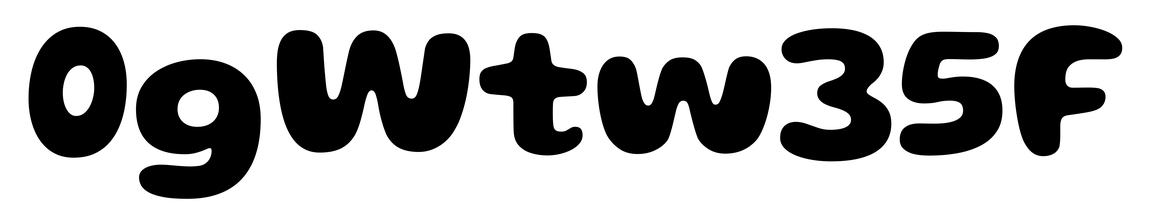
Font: Gluten_Bold